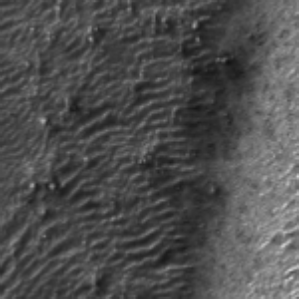
Label: frost